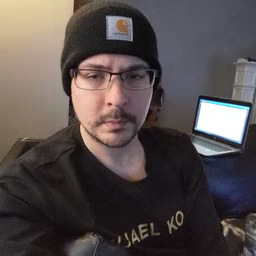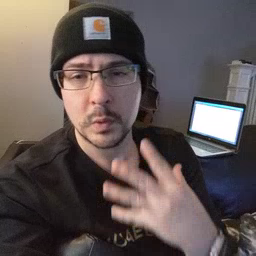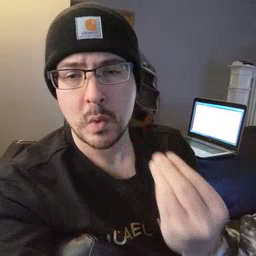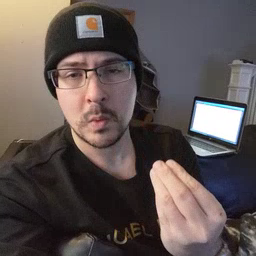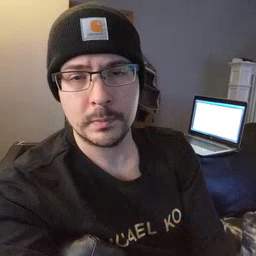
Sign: go